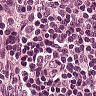
Metastatic tissue present: no